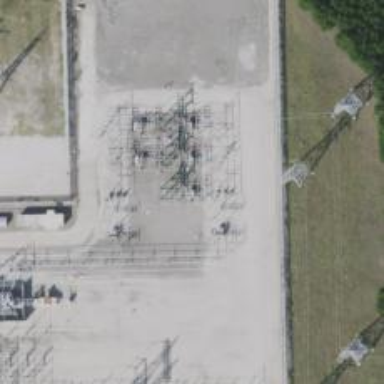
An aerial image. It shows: Switch used for power control.